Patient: sex M, age 53
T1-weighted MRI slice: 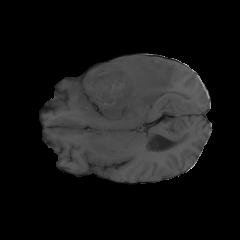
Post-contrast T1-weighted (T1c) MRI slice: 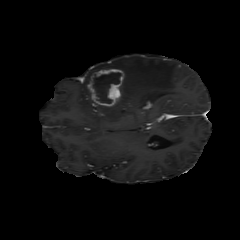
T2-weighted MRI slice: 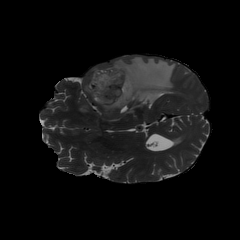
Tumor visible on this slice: yes
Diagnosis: Glioblastoma, IDH-wildtype
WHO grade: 4